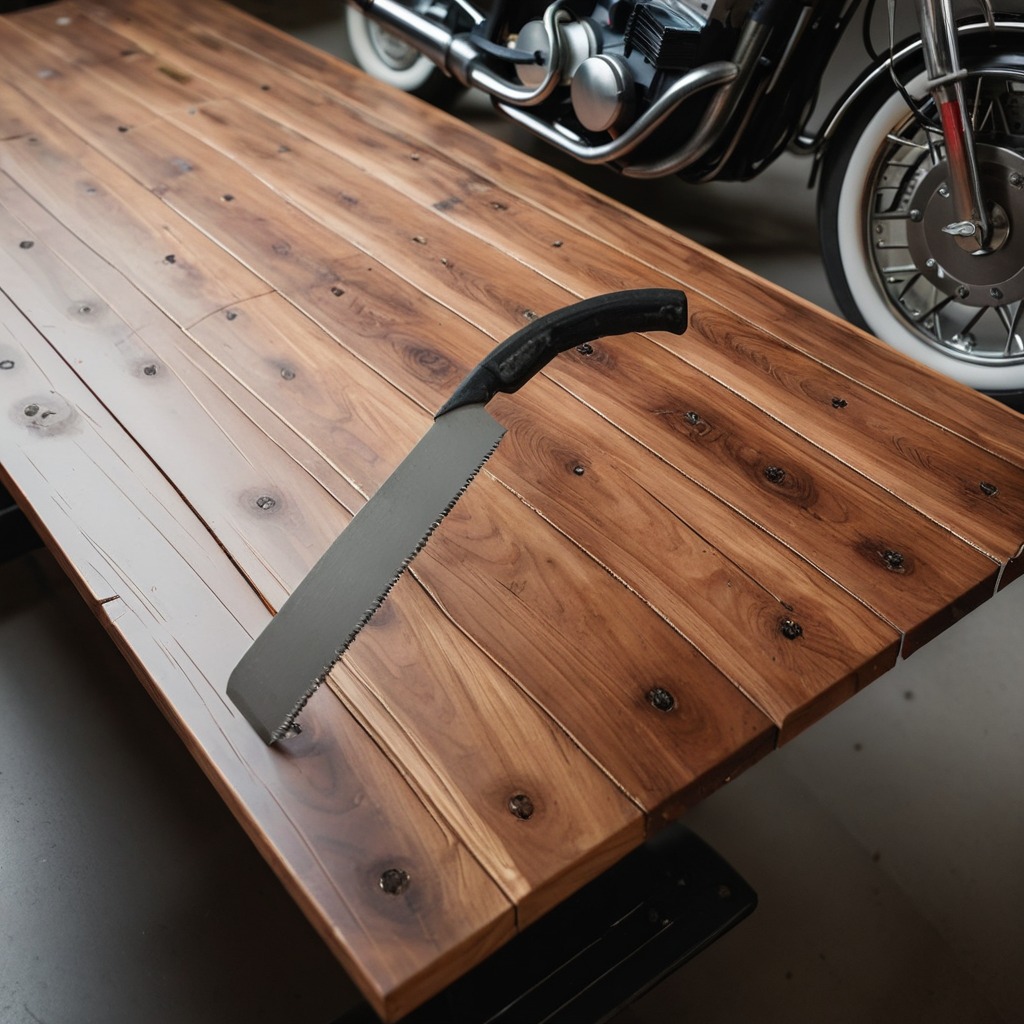
A metal saw is lying on a wooden table in a vintage motorcycle garage.